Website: macys
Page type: gifting
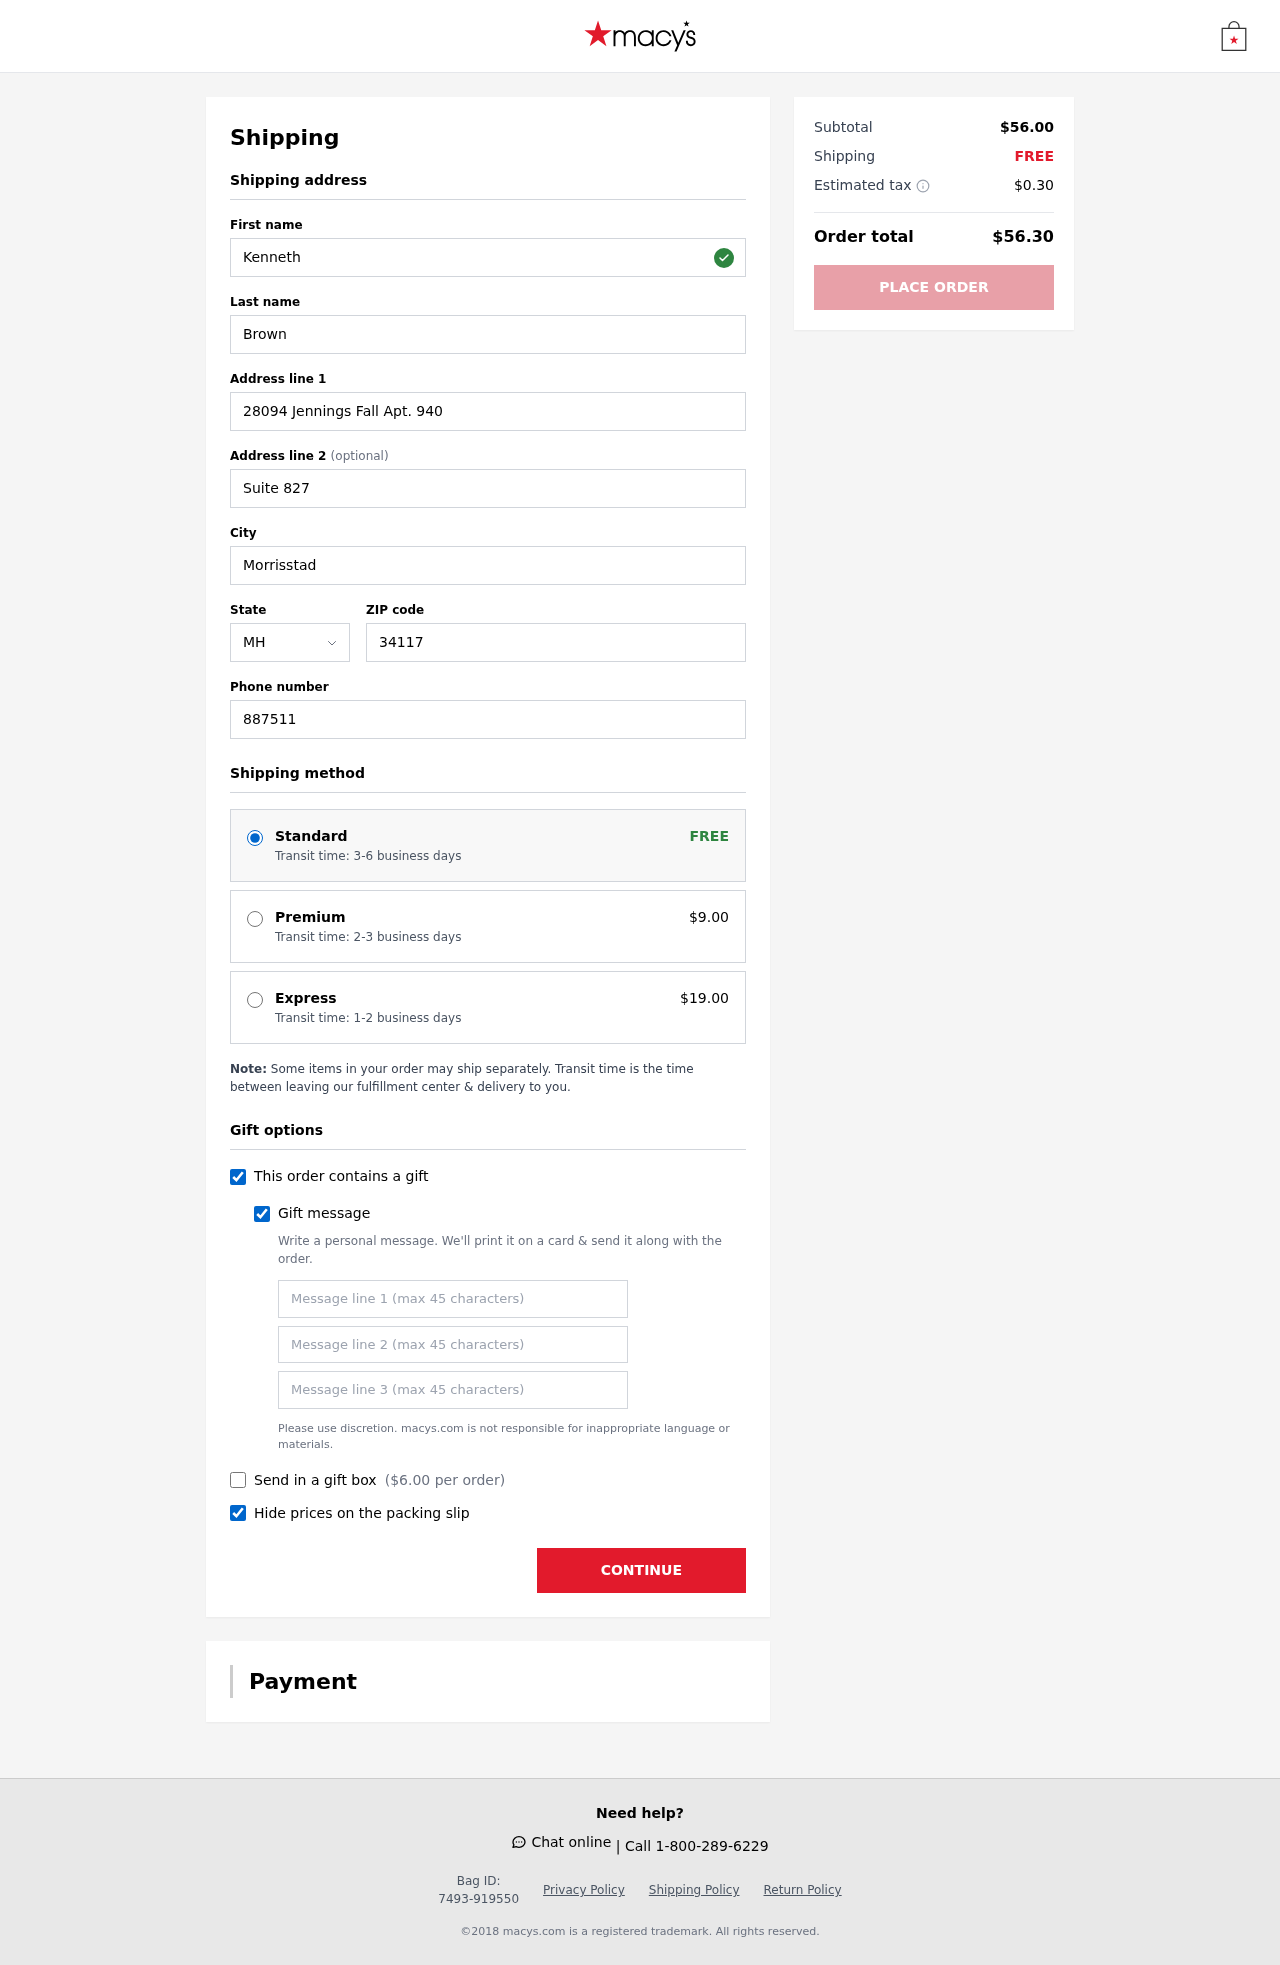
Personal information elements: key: PII_STATE_ABBR
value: MH
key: PII_FIRSTNAME
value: Kenneth
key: PII_LASTNAME
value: Brown
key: PII_STREET
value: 28094 Jennings Fall Apt. 940
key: PII_STREET2
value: Suite 827
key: PII_CITY
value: Morrisstad
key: PII_POSTCODE
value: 34117
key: PII_PHONE
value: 8875114081
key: PII_GIFT_MESSAGE
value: Hey Richard, I thought you might appreciate this little boost for your joints—after all the hikes we’ve got planned! Wishing you a year full of adventure and staying active. Cheers!  Kenneth
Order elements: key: ORDER_SHIPPING_STANDARD
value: Transit time: 3-6 business days
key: ORDER_SHIPPING_PREMIUM
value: Transit time: 2-3 business days
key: ORDER_SHIPPING_PREMIUM_PRICE
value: $9.00
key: ORDER_SHIPPING_EXPRESS
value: Transit time: 1-2 business days
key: ORDER_SHIPPING_EXPRESS_PRICE
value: $19.00
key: ORDER_GIFT_BOX_PRICE
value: $6.00
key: ORDER_SUBTOTAL
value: $56.00
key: ORDER_SHIPPING_COST
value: FREE
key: ORDER_TAX
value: $0.30
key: ORDER_TOTAL
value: $56.30